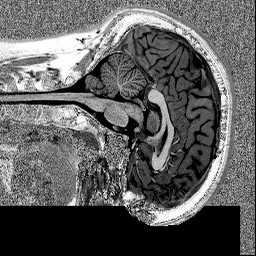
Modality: MP2RAGE
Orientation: sagittal
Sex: male